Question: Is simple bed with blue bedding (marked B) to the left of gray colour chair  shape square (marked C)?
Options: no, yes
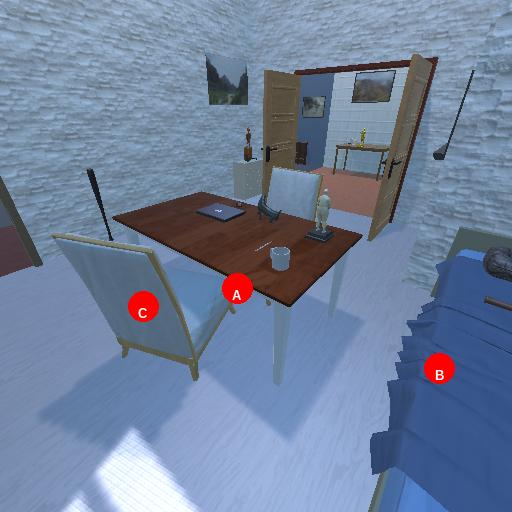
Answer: no